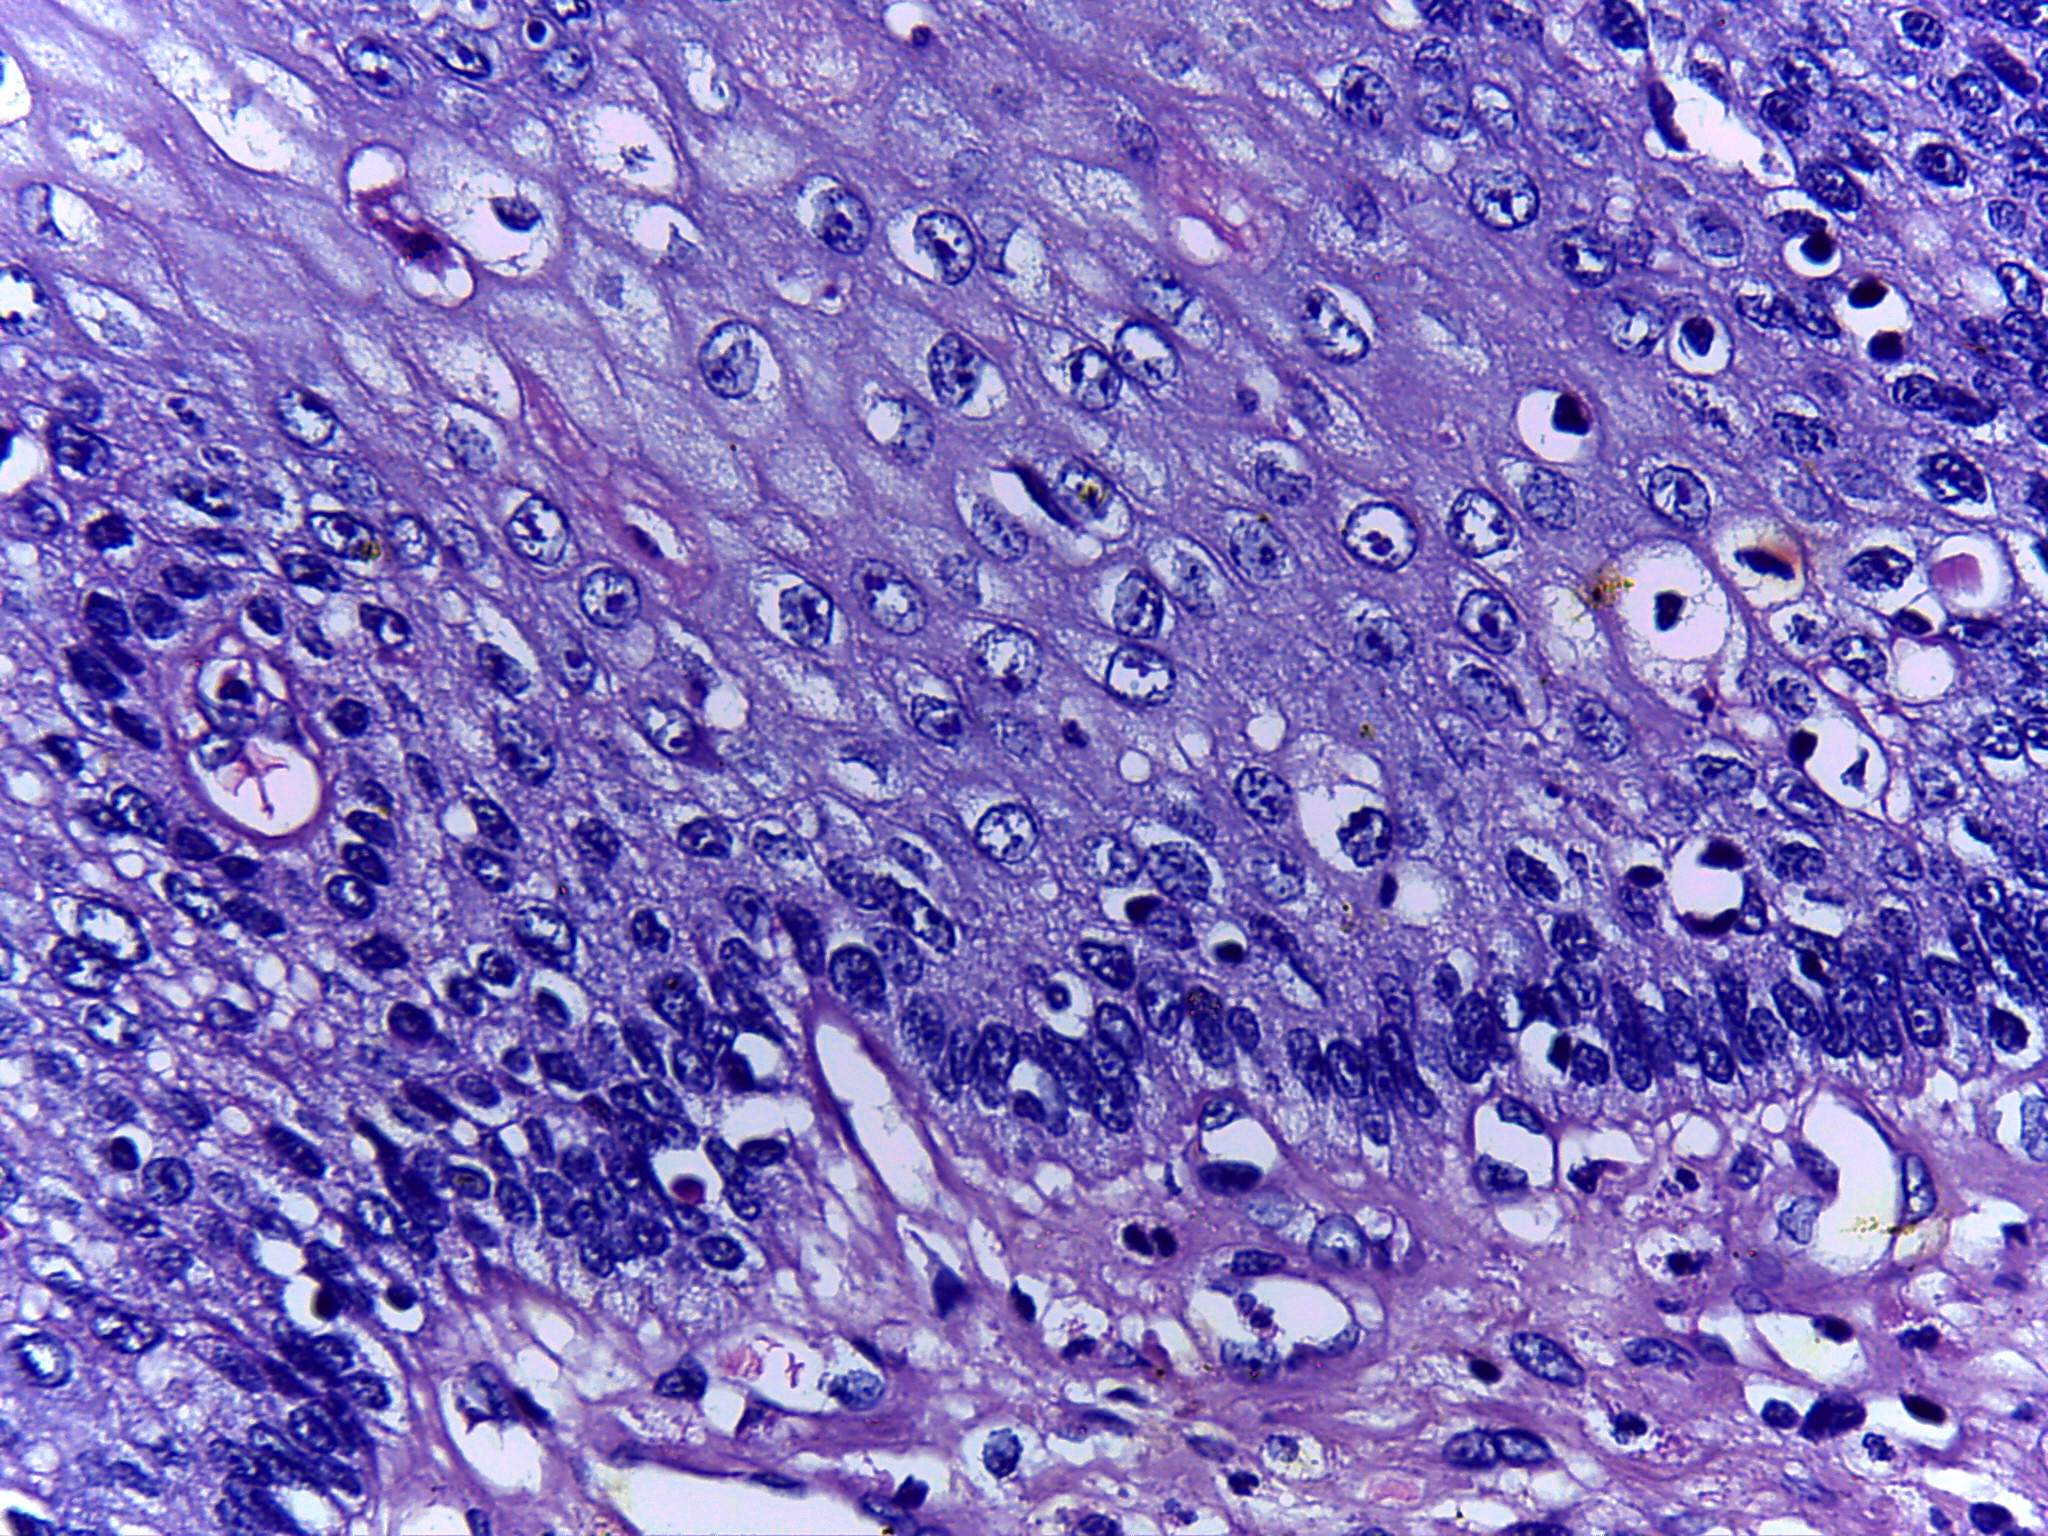
Diagnosis: Normal